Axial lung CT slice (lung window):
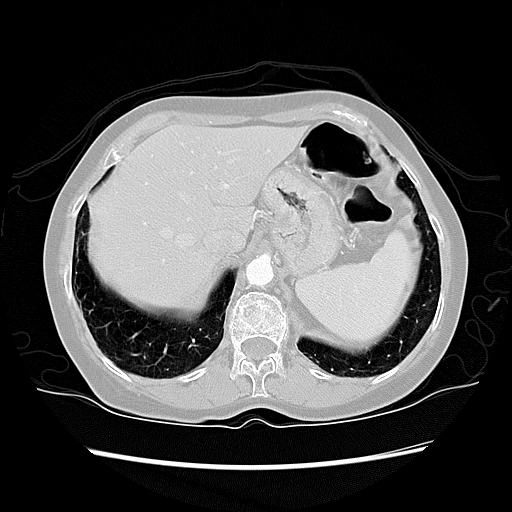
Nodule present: no